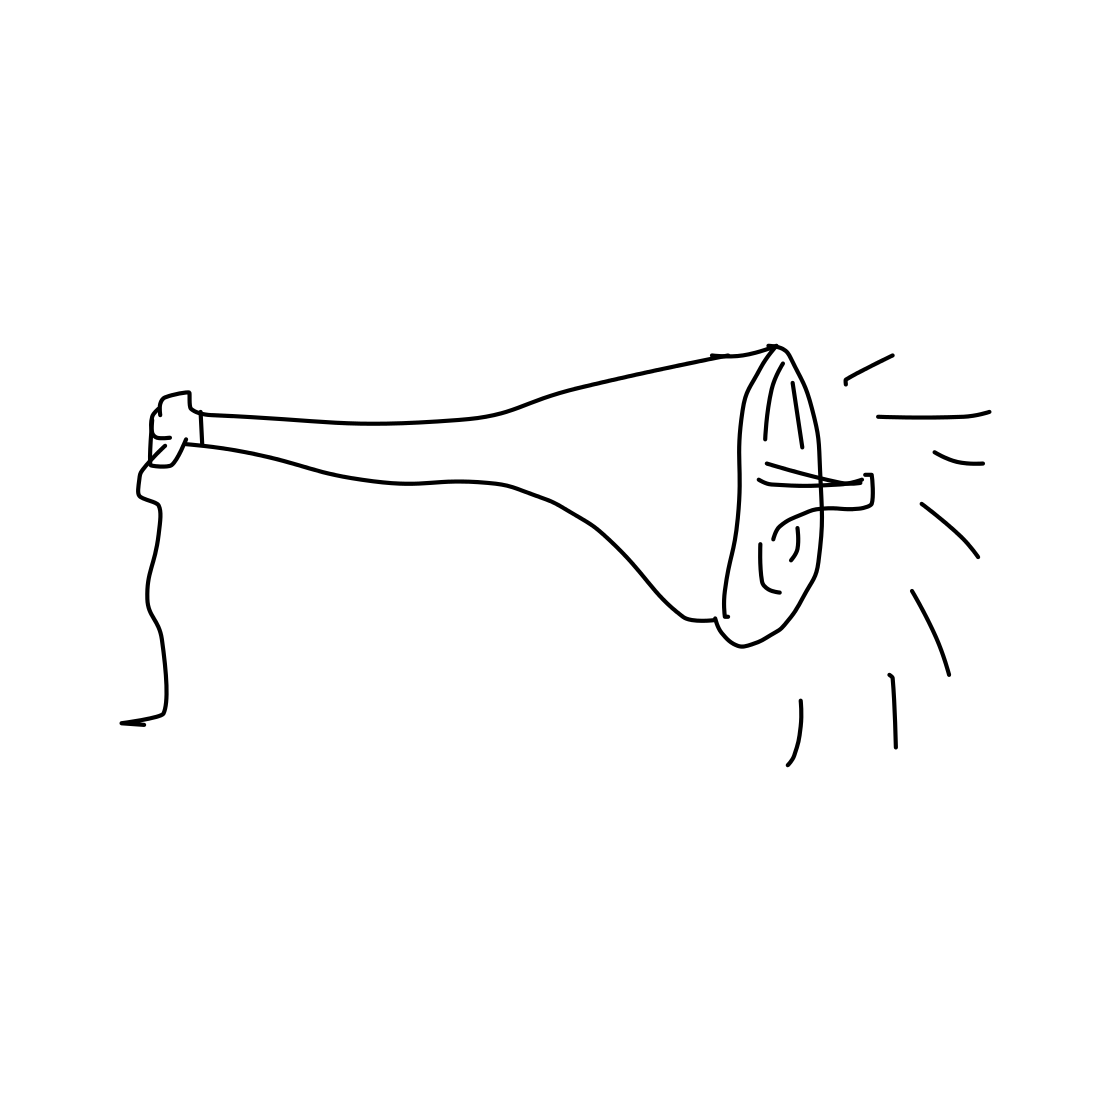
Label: loudspeaker